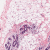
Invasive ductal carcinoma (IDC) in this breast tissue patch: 0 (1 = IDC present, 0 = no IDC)